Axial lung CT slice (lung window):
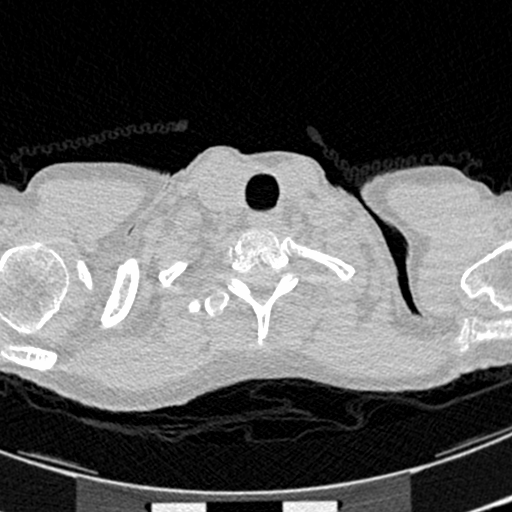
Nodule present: no